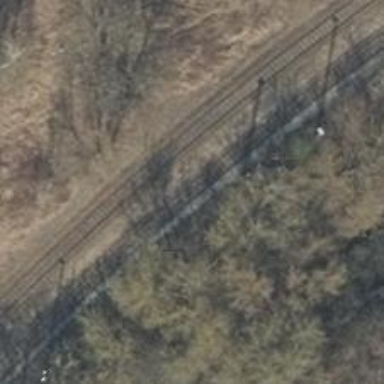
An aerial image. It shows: Railway yard in service.